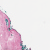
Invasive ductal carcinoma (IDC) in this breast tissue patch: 0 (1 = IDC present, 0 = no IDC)